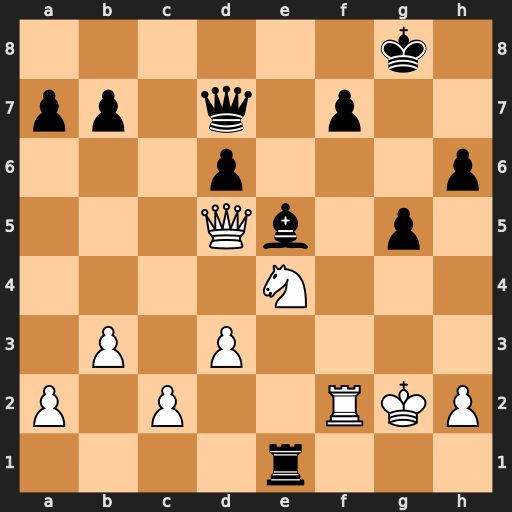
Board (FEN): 6k1/pp1q1p2/3p3p/3Qb1p1/4N3/1P1P4/P1P2RKP/4r3
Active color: w
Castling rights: -
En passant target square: -
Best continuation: Qxe5 dxe5 Nf6+ Kg7 Nxd7